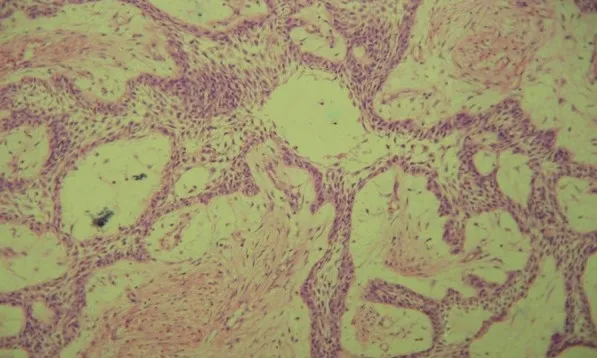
Histological slide confirmed the diagnosis of a plexiform ameloblastoma.
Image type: pathology (h&e)